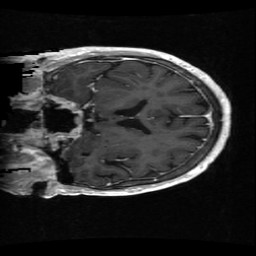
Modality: T1w
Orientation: coronal
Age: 68
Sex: female
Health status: ill